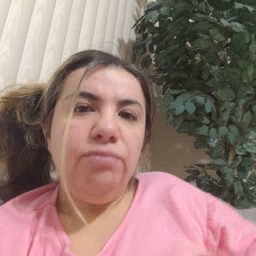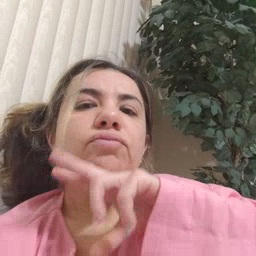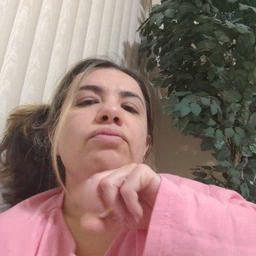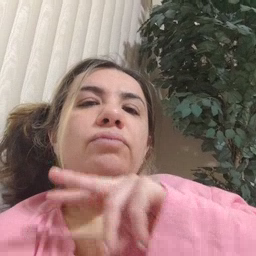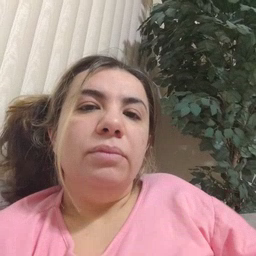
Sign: frog